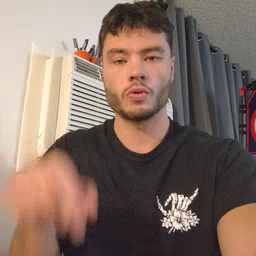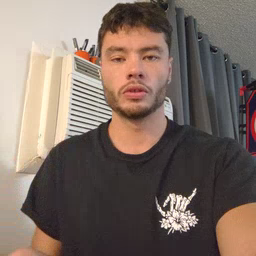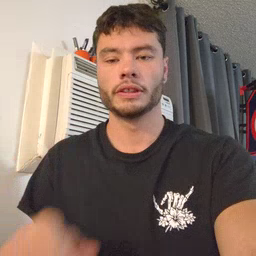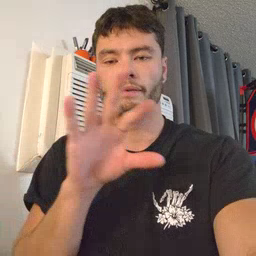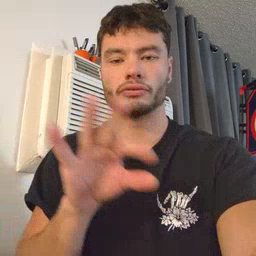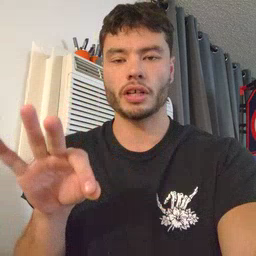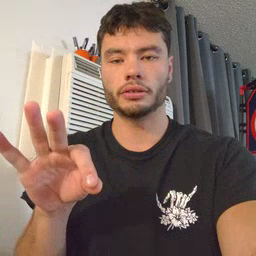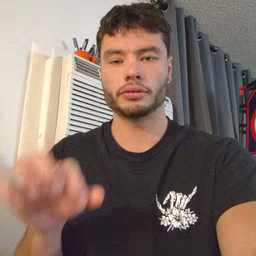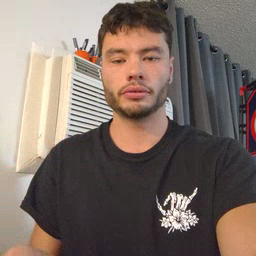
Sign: frenchfries